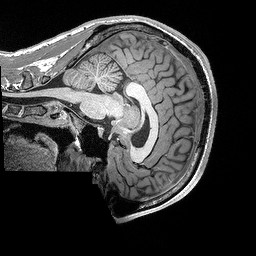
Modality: T1w
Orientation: sagittal
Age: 24
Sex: male
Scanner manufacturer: siemens
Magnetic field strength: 3 T
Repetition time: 2.3 s
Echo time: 0.00298 s